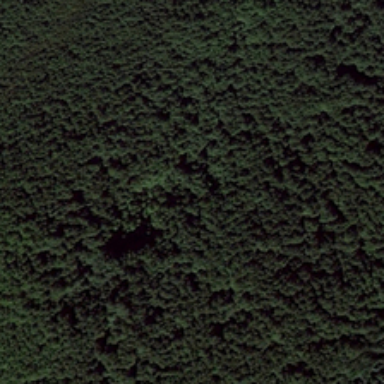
Many green trees are in a piece of forest .